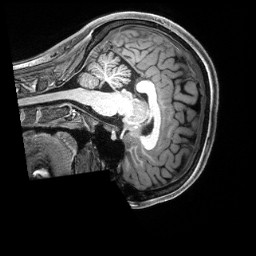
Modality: T1w
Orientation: sagittal
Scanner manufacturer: siemens
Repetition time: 2.5 s
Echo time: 0.00231 s